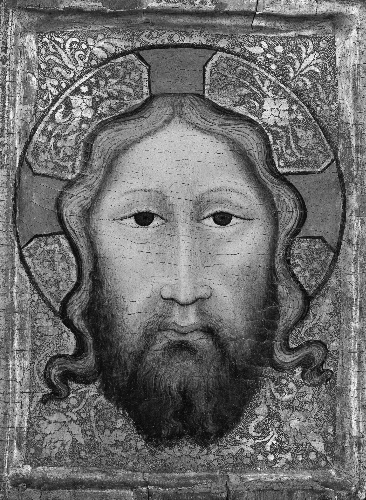
Title: Head of Christ
Artist: European Painter
Artist bio: before 1500
Object type: Painting
Classification: Paintings
Medium: Tempera on wood, gold ground
Dimensions: Overall, with engaged frame, 19 3/8 x 14 1/8 in. (49.2 x 35.9 cm); painted surface 16 3/4 x 12 1/2 in. (42.5 x 31.8 cm)
Department: European Paintings
Credit line: Bequest of Harry G. Sperling, 1971
Accession year: 1976
Repository: Metropolitan Museum of Art, New York, NY
Tags: Christ